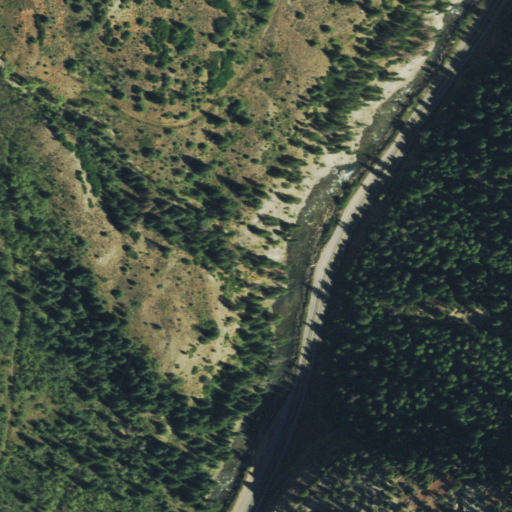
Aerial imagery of valley in Colorado named Bears Gulch containing evergreen forest, shrub, deciduous forest, open development, medium intensity development, low intensity development, and high intensity development